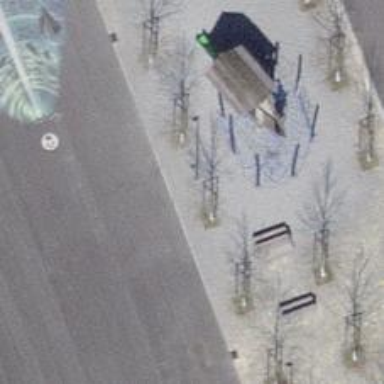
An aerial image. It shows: Playground area for leisure land.